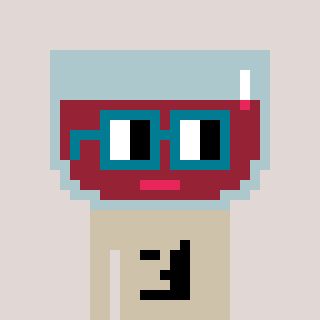
a pixel art character with square dark green glasses, a wine-shaped head and a bege-colored body on a warm background